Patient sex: F
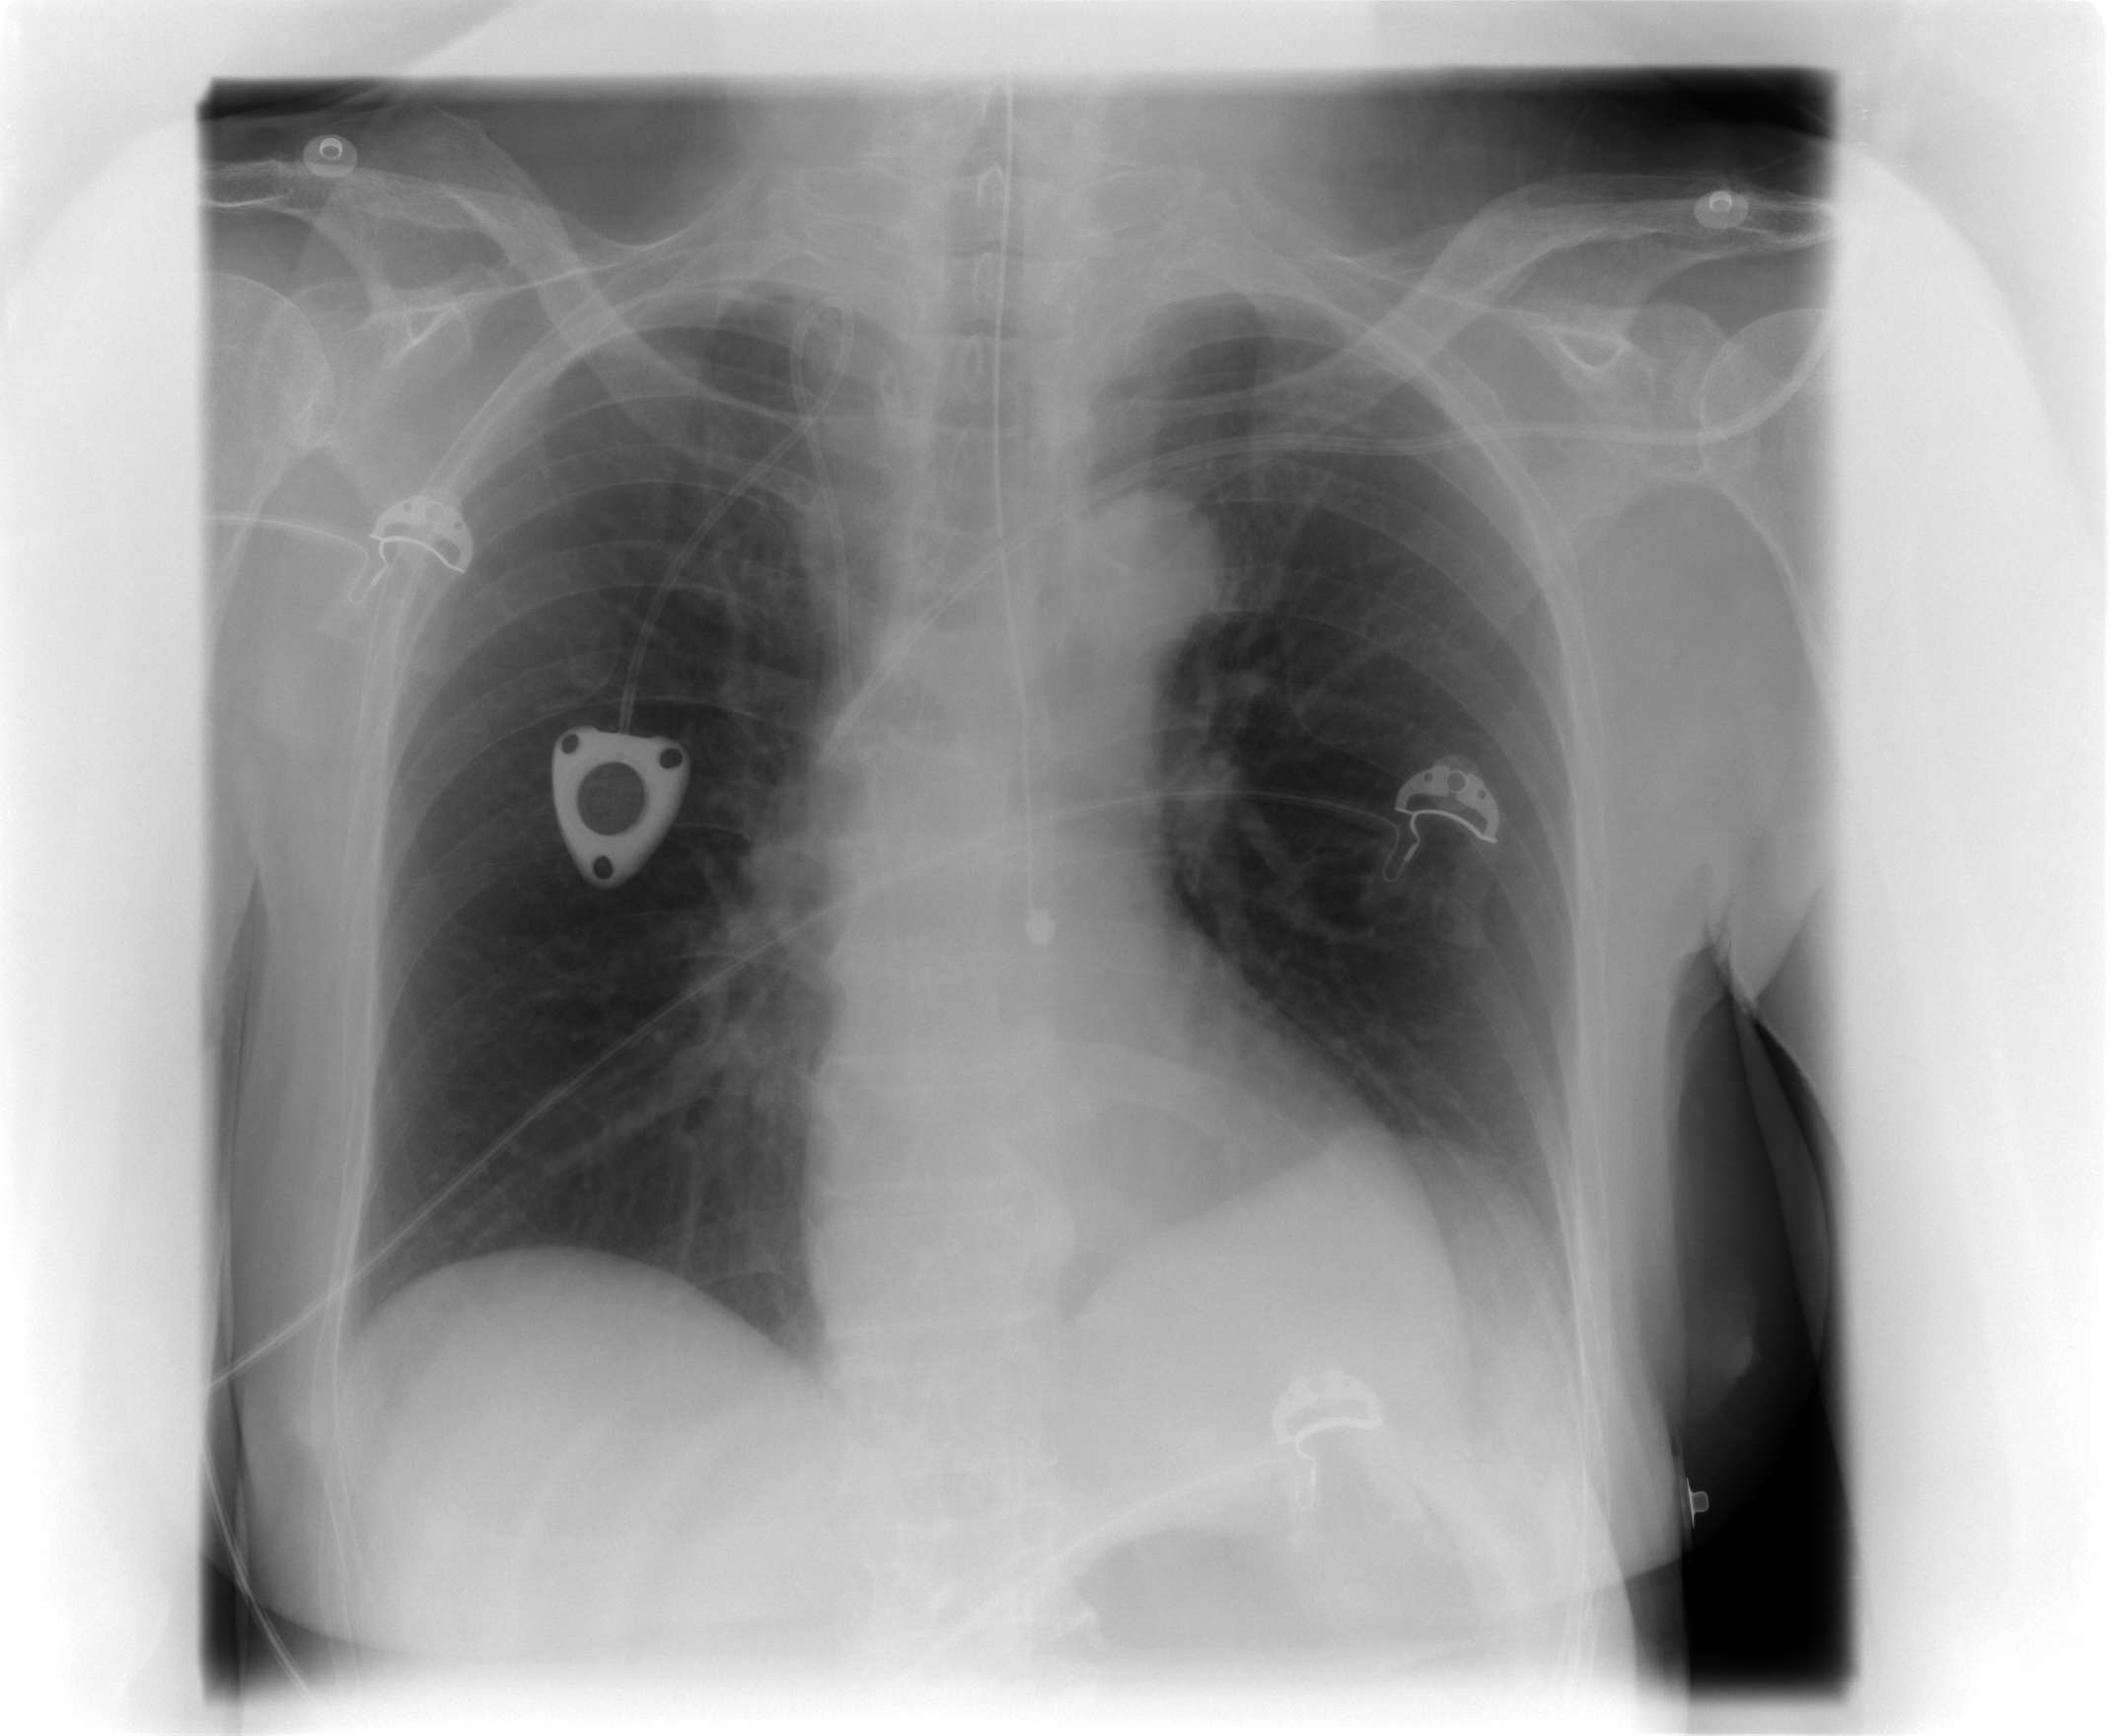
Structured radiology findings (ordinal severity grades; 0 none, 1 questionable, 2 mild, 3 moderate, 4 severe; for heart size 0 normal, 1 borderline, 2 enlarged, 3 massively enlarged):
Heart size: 0
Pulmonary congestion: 0
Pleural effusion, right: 0
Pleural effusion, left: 1
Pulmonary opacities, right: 0
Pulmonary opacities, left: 0
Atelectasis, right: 0
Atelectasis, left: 2